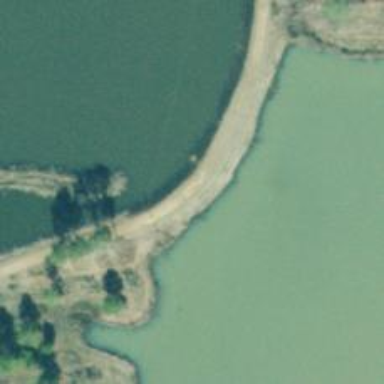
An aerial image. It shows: Dam across waterway.